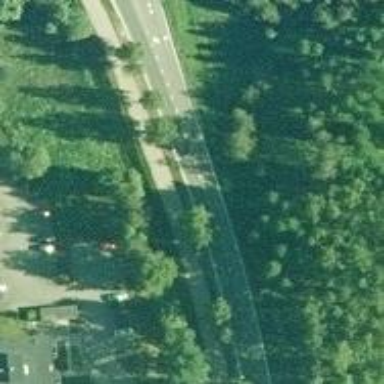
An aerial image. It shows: Cycleway.